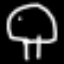
Label: mushroom